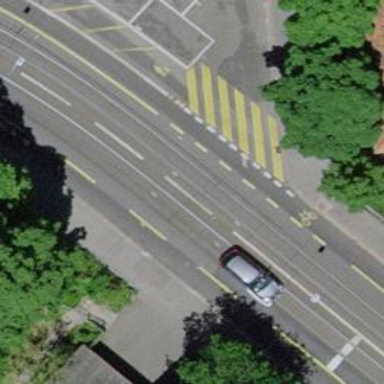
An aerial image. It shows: Tram level crossing on the railway.